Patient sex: F
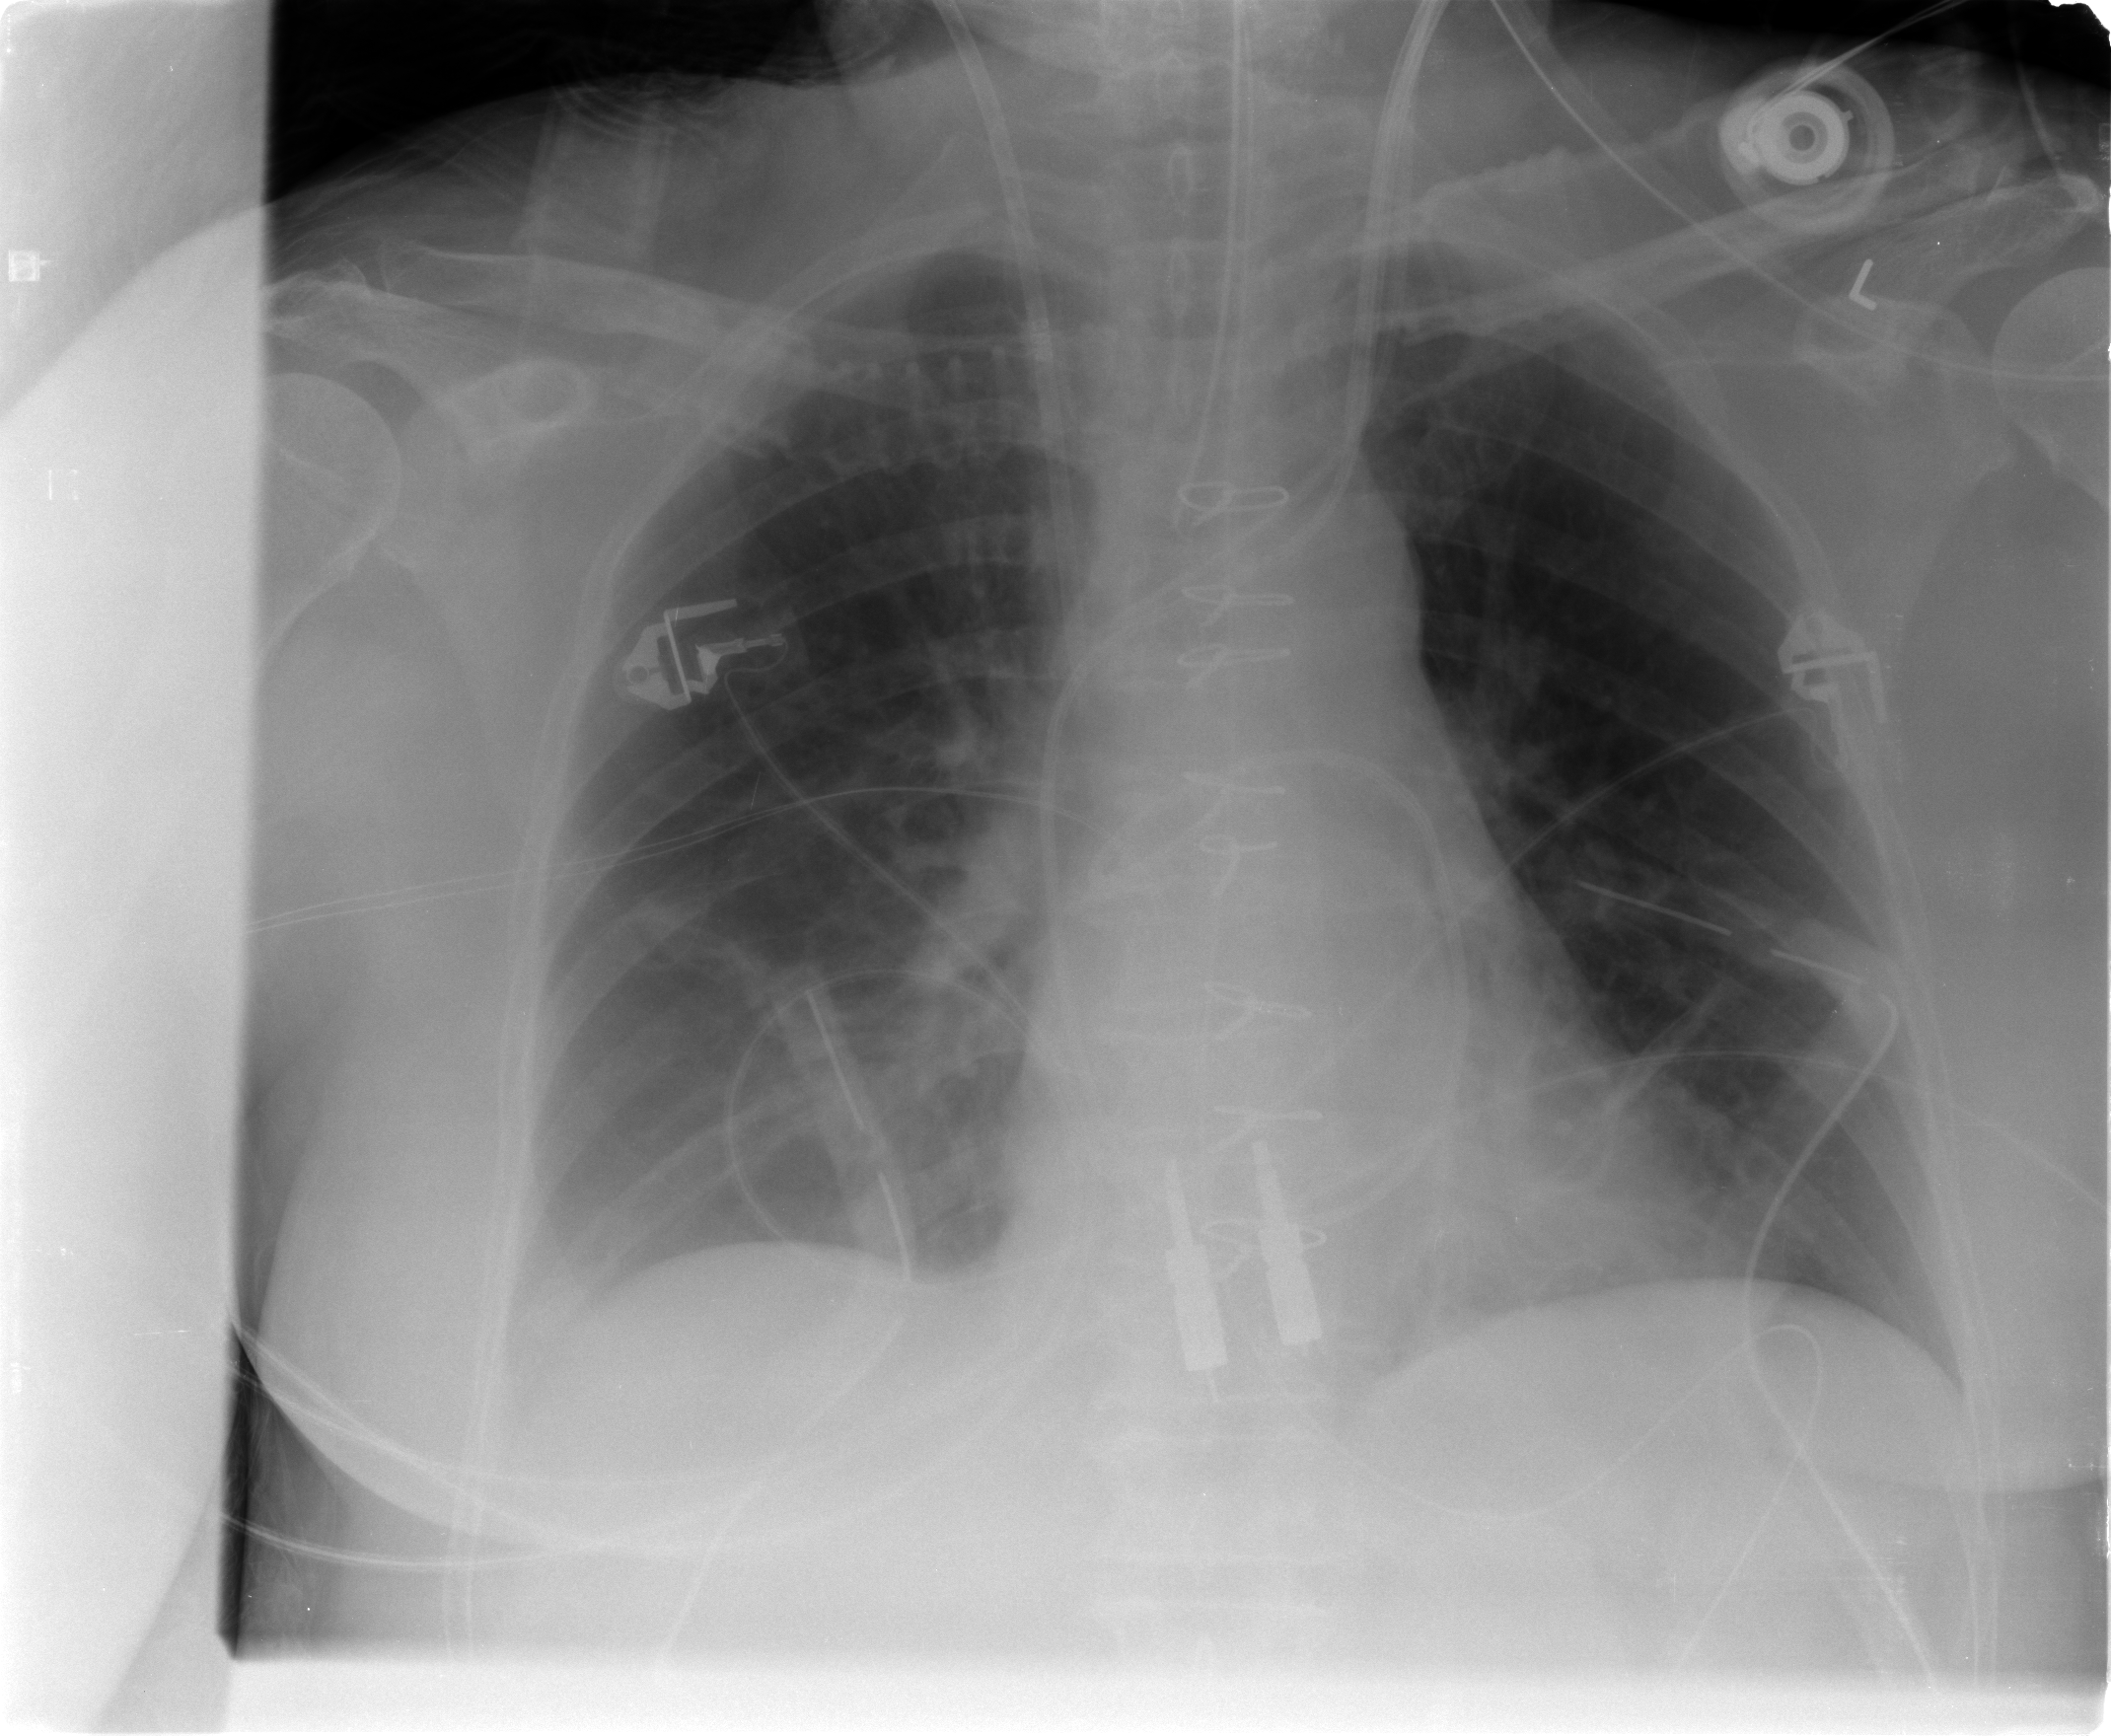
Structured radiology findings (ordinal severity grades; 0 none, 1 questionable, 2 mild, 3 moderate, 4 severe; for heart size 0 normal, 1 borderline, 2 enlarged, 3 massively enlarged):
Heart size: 0
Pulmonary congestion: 0
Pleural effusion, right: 1
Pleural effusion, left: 0
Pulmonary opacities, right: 0
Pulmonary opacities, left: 0
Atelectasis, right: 2
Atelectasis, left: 0